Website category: phone
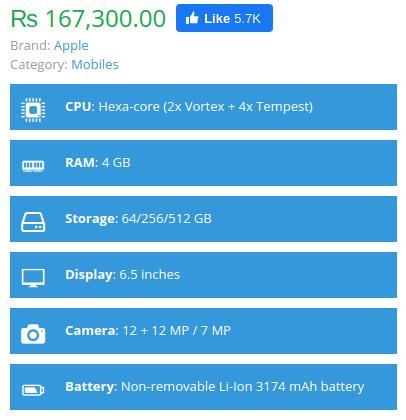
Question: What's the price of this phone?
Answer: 167,300.00

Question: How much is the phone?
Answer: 167,300.00

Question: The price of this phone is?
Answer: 167,300.00

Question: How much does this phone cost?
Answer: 167,300.00

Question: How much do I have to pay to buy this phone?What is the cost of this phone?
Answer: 167,300.00

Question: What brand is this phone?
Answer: Apple

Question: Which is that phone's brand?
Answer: Apple

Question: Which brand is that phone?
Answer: Apple

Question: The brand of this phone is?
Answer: Apple

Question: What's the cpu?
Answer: Hexa-core (2x Vortex + 4x Tempest)

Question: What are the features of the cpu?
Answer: Hexa-core (2x Vortex + 4x Tempest)

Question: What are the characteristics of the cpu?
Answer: Hexa-core (2x Vortex + 4x Tempest)

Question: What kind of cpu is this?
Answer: Hexa-core (2x Vortex + 4x Tempest)

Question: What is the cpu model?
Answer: Hexa-core (2x Vortex + 4x Tempest)

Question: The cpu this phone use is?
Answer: Hexa-core (2x Vortex + 4x Tempest)

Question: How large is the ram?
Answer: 4 GB

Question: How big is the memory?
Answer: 4 GB

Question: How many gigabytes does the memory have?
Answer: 4 GB

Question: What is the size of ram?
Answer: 4 GB

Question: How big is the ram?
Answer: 4 GB

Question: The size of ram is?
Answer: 4 GB

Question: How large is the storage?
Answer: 64/256/512 GB

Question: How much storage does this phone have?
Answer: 64/256/512 GB

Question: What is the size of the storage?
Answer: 64/256/512 GB

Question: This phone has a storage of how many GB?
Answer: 64/256/512 GB

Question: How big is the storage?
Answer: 64/256/512 GB

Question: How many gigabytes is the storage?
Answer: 64/256/512 GB

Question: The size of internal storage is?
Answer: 64/256/512 GB

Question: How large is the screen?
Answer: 6.5 inches

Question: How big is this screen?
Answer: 6.5 inches

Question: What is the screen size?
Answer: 6.5 inches

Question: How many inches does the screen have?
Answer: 6.5 inches

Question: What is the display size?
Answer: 6.5 inches

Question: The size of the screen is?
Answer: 6.5 inches

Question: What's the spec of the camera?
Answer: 12 + 12 MP / 7 MP

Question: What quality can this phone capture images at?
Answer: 12 + 12 MP / 7 MP

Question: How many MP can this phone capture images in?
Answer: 12 + 12 MP / 7 MP

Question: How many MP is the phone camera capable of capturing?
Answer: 12 + 12 MP / 7 MP

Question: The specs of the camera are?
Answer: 12 + 12 MP / 7 MP

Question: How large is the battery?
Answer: Non-removable Li-Ion 3174 mAh battery

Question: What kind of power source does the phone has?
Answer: Non-removable Li-Ion 3174 mAh battery

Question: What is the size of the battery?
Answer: Non-removable Li-Ion 3174 mAh battery

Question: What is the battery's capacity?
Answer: Non-removable Li-Ion 3174 mAh battery

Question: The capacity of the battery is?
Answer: Non-removable Li-Ion 3174 mAh battery